Question: I'm quite new to EF, and I'm not really sure how to do this.
I have a many-to-many relationship, exactly like this:

When I try to add a resource (Recurso) to a profile (Perfil), I get the following error:
'Invalid object name 'dbo.RecursoPerfils'
Where the hell did 'RecursoPerfils' come from?
How can I specify (preferably through attribute annotation) the table name for this relationship?
See the models below:
'''
[Table("Perfil")]
public class Perfil
{
public Perfil()
{
this.Usuarios = new List<Usuario>();
this.Recursos = new List<Recurso>();
}
[DatabaseGenerated(DatabaseGeneratedOption.Identity)]
[Key]
public int IdPerfil { get; set; }
[Required]
public string Descricao { get; set; }
public virtual ICollection<Usuario> Usuarios { get; set; }
public virtual ICollection<Recurso> Recursos { get; set; }
}
[Table("Recurso")]
public class Recurso
{
public Recurso()
{
this.Perfis = new List<Perfil>();
}
[DatabaseGenerated(DatabaseGeneratedOption.Identity)]
[Key]
public int IdRecurso { get; set; }
[Required]
public string NomeRecurso { get; set; }
[Required]
public string Descricao { get; set; }
public virtual ICollection<Perfil> Perfis { get; set; }
}
'''
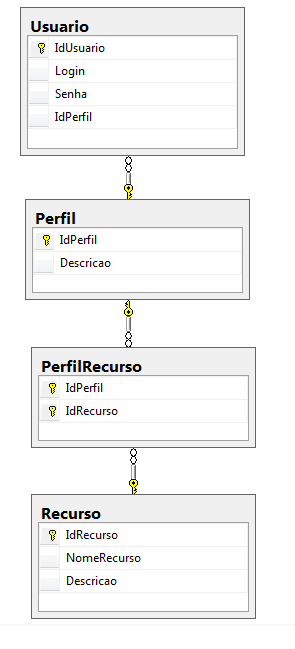
Answer: You need to use Fluent API to configure the table name of the join table.
'''
public class MyContext : DbContext
{
protected override void OnModelCreating(DbModelBuilder modelBuilder)
{
modelBuilder.Entity<Perfil>()
.HasMany(p => p.Recursos)
.WithMany(r => r.Perfis)
.Map(mc =>
{
mc.MapLeftKey("IdPerfil");
mc.MapRightKey("IdRecurso");
mc.ToTable("PerfilRecurso");
});
}
}
'''
You can go through this <URL> for more info